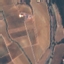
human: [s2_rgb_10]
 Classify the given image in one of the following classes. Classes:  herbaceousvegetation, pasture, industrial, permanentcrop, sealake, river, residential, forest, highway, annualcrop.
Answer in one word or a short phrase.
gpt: PermanentCrop